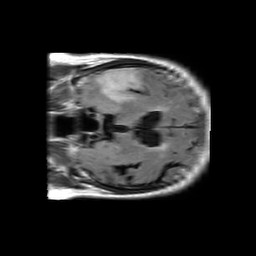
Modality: FLAIR
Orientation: coronal
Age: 70
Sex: male
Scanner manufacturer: philips
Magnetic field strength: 1.5 T
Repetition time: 10 s
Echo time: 0.11 s